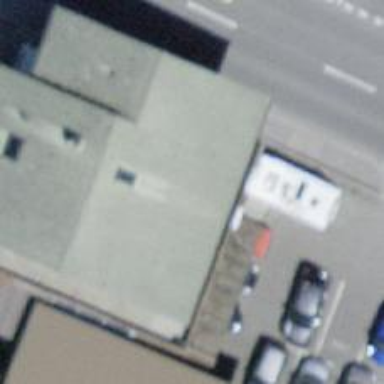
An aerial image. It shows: Car repair shop.